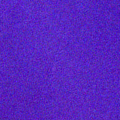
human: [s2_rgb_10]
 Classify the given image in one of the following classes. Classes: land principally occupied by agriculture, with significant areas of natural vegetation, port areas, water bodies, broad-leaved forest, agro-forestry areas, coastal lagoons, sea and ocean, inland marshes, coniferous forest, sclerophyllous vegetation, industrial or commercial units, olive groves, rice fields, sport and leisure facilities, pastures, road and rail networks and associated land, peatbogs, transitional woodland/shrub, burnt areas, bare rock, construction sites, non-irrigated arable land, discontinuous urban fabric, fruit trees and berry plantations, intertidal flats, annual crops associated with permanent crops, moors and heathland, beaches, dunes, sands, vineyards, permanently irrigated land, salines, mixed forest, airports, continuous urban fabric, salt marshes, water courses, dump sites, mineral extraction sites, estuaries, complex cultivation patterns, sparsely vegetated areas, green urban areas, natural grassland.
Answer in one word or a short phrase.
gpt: water bodies